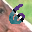
Label: 6